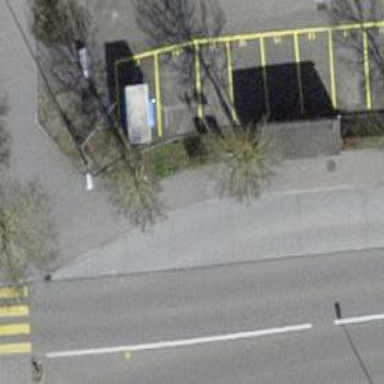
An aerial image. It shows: Platform with shelter for public transport.